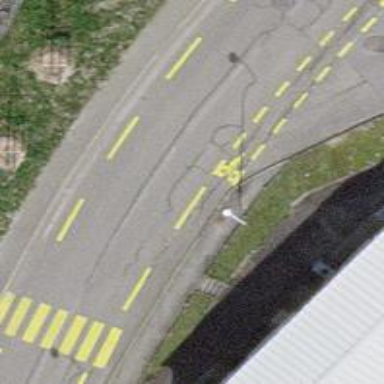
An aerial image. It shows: Unclassified road with asphalt surface. There is cycle lane on both sides of the road.